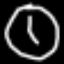
Label: clock